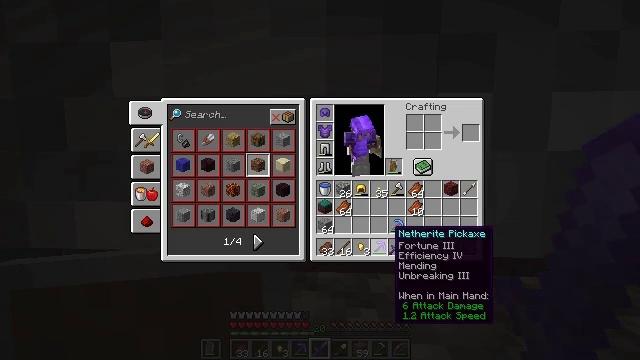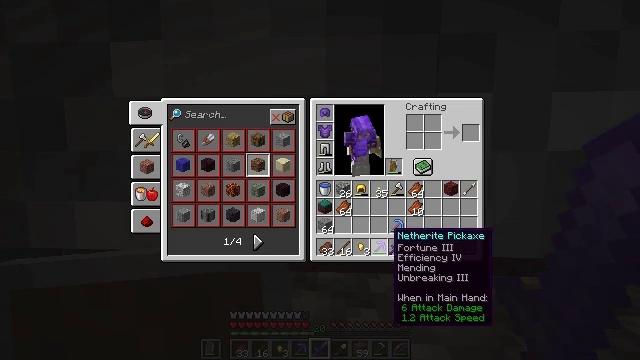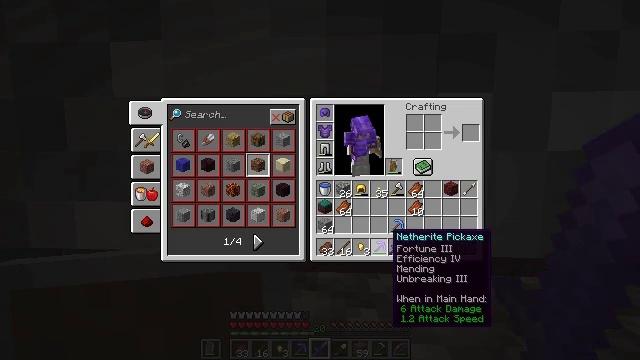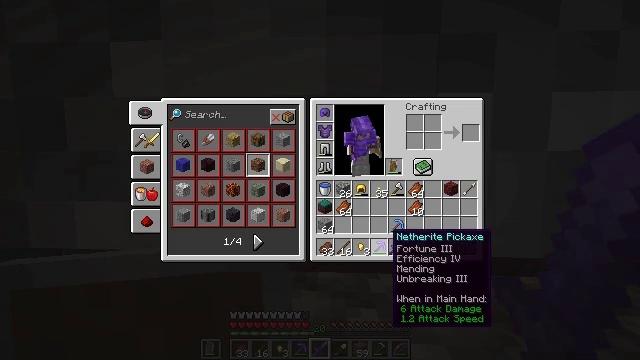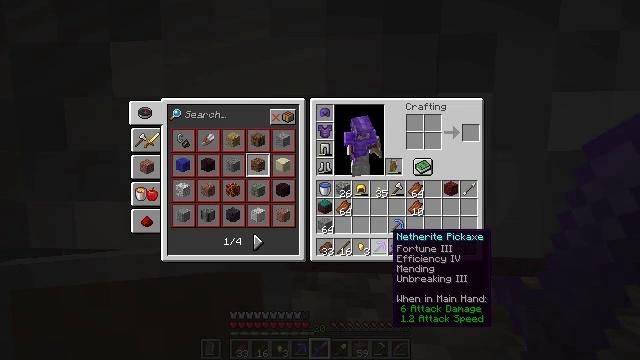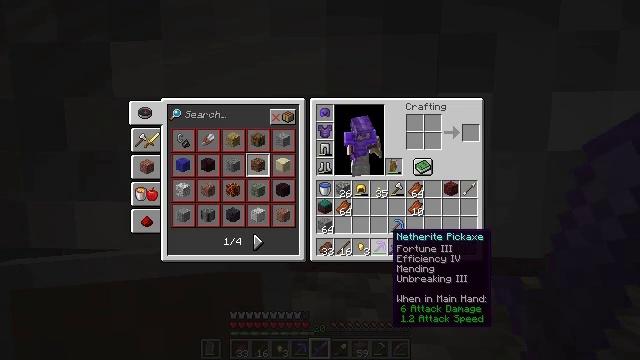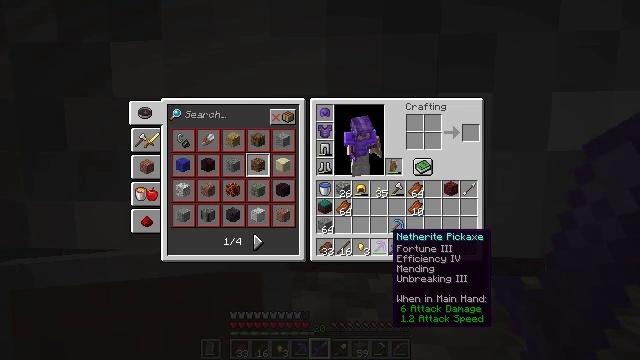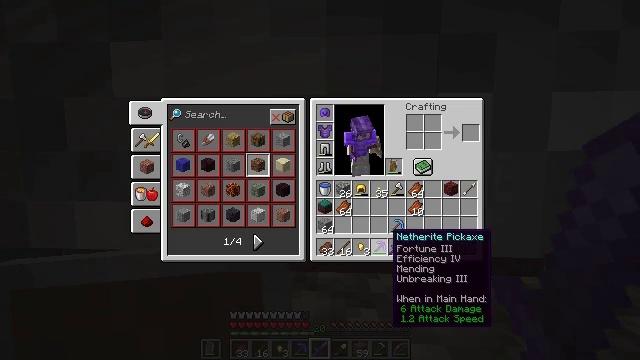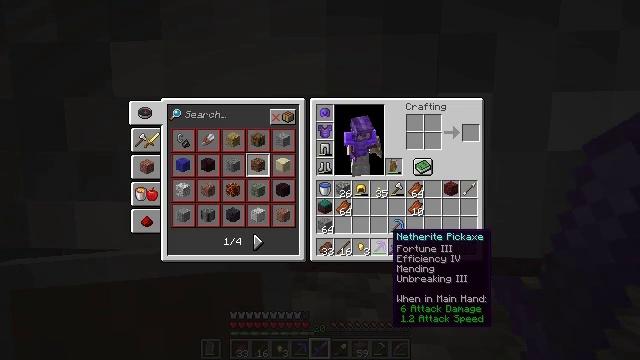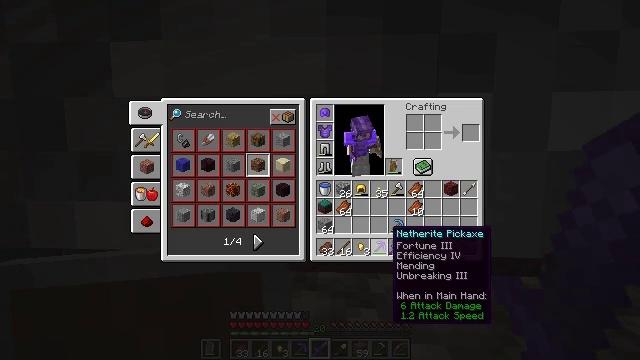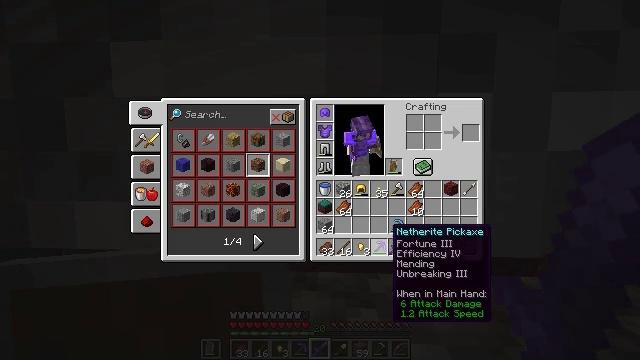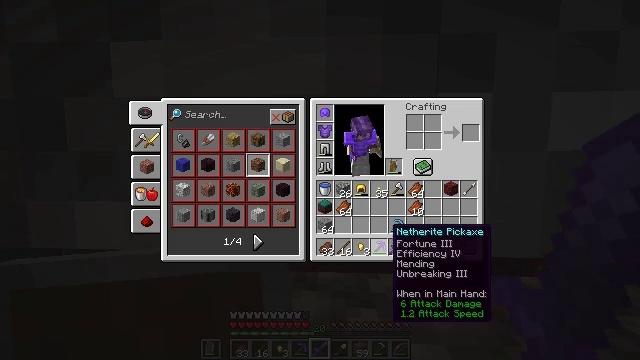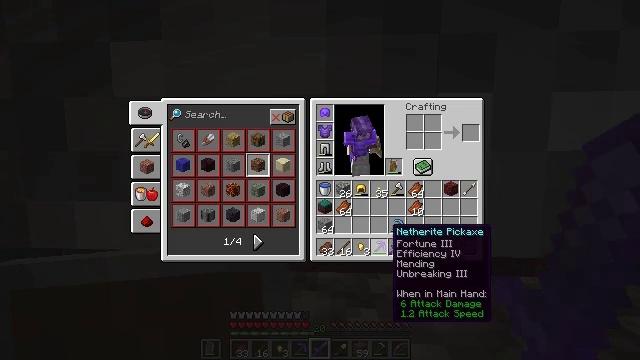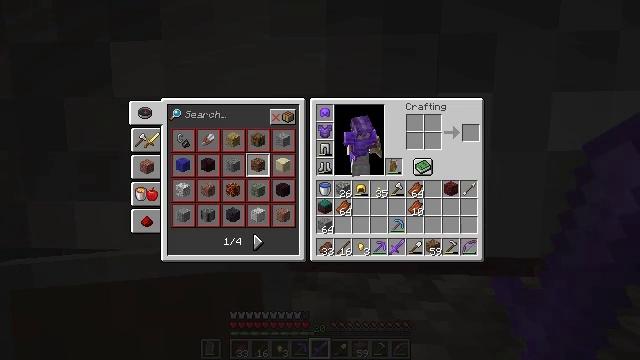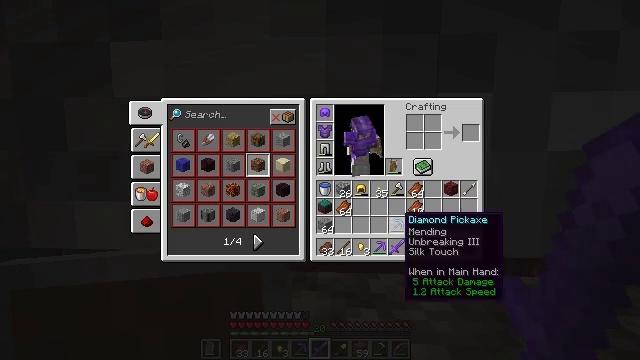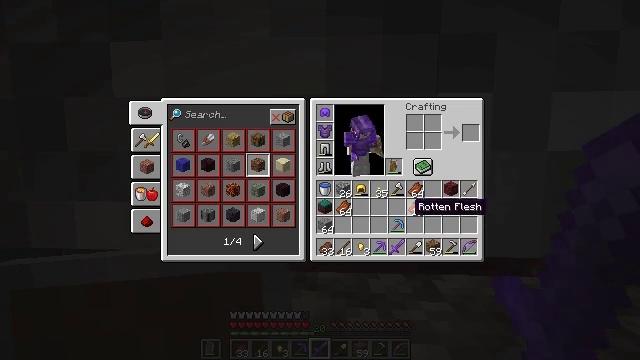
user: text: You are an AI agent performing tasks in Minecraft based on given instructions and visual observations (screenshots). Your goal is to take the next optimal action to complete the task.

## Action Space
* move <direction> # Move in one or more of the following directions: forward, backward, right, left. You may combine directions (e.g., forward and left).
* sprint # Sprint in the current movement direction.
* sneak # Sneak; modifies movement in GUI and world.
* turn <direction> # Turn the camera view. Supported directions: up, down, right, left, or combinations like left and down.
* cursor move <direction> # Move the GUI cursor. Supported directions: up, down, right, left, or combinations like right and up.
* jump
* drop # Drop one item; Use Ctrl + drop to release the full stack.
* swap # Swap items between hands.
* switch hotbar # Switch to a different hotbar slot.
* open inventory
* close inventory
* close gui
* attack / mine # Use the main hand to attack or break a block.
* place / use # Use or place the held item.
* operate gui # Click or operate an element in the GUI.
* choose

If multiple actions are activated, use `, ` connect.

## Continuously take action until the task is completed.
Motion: motion action
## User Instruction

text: drop netherite sword
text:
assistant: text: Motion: no_op
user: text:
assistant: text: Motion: no_op
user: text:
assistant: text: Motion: no_op
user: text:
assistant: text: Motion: no_op
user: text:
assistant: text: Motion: no_op
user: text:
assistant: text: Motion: no_op
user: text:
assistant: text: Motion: no_op
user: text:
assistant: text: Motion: no_op
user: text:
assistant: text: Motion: no_op
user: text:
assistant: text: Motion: no_op
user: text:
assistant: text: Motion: no_op
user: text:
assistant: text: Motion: no_op
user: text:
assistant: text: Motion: no_op
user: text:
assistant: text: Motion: turn right and up
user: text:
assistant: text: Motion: turn right and up
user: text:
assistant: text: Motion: no_op
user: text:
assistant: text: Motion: no_op
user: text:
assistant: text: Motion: no_op
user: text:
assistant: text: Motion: no_op
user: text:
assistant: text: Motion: no_op
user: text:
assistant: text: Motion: no_op
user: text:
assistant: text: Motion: no_op
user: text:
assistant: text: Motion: close inventory
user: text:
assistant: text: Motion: close inventory
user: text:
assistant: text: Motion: close inventory
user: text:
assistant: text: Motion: no_op
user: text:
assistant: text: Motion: no_op
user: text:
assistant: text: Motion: no_op
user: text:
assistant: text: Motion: sneak
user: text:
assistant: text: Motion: sneak